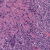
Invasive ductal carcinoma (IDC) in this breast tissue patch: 1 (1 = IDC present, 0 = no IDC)